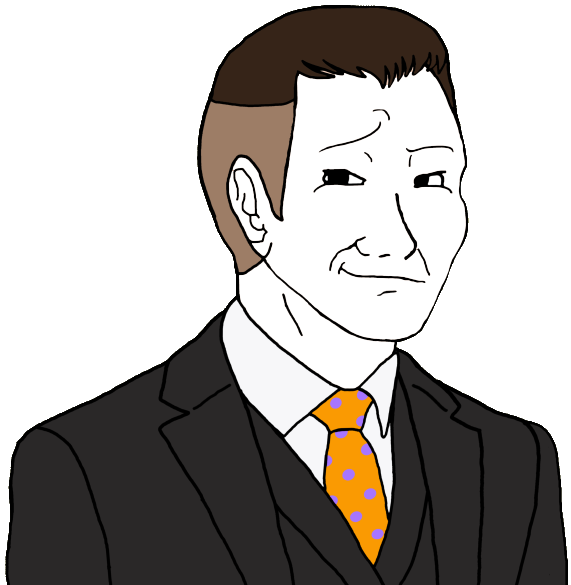
Label: 5_Smugjak